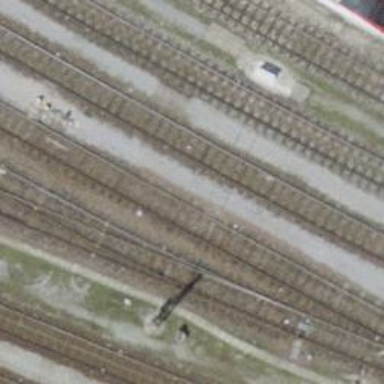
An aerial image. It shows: Railway siding with electrified rails. The voltage for the contact line is 3000/15000 volts.